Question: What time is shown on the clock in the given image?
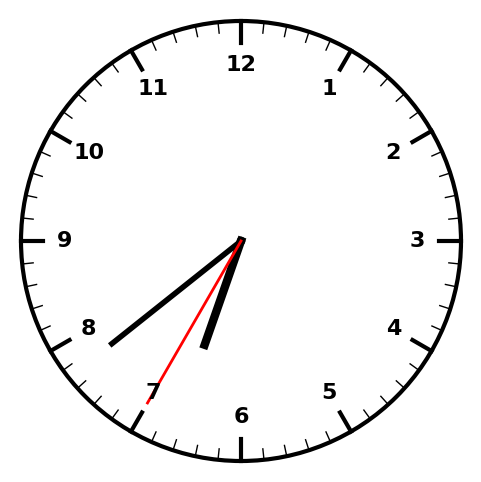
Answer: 06:38:35